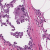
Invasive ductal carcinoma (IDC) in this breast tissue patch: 0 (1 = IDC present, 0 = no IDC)